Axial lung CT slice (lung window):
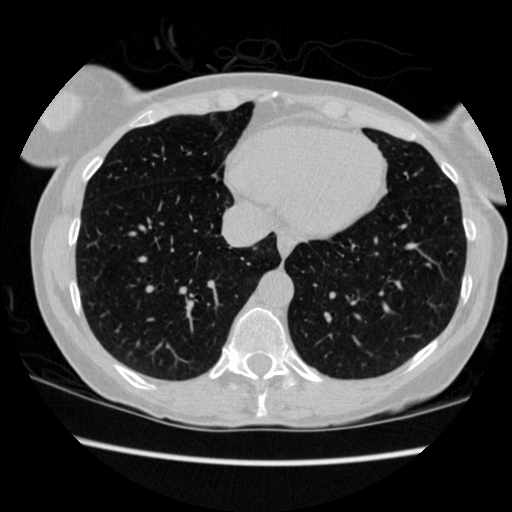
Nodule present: no